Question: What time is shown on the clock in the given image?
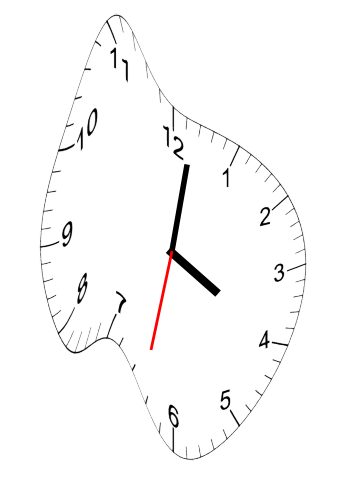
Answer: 04:01:32